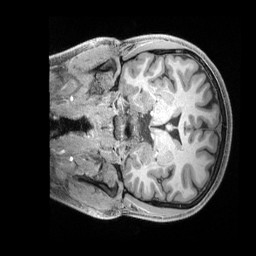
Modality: T1w
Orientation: coronal
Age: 23
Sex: male
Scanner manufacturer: siemens
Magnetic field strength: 3 T
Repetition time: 2.4 s
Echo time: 0.00228 s